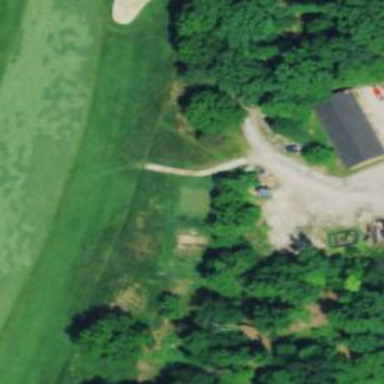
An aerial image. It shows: Service road used as golf cart path.